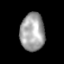
Tissue: lung
Cell type: Endothelial cells
Senescence score: 0.6249
Nuclear area (px): 906
Mean DAPI intensity: 162.152